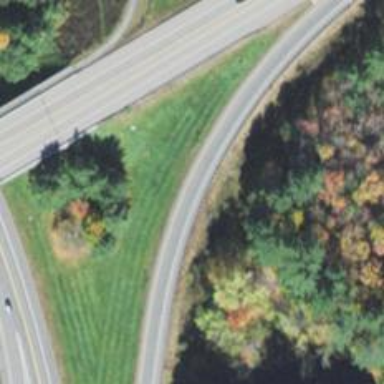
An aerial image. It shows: Asphalt trunk highway which is also expressway.